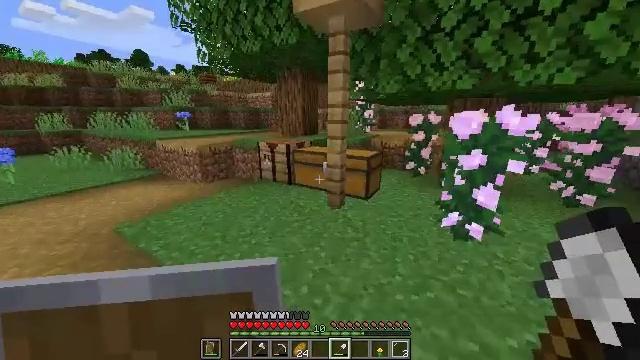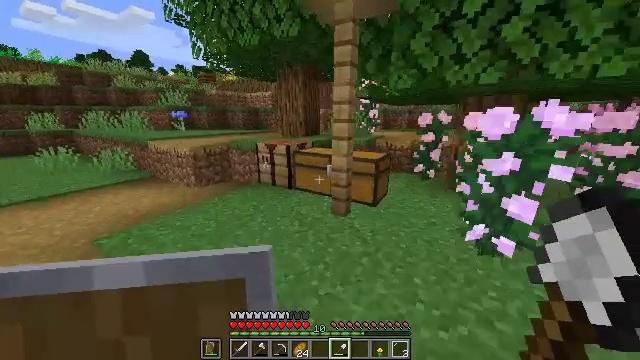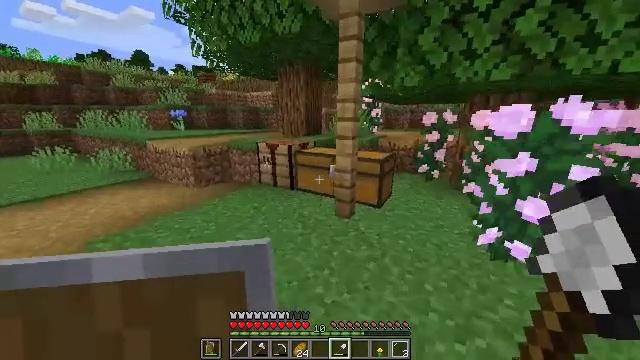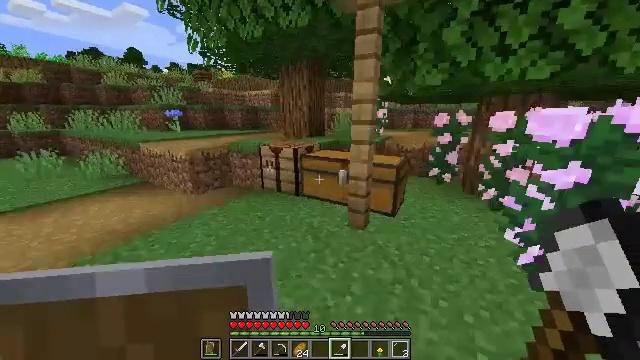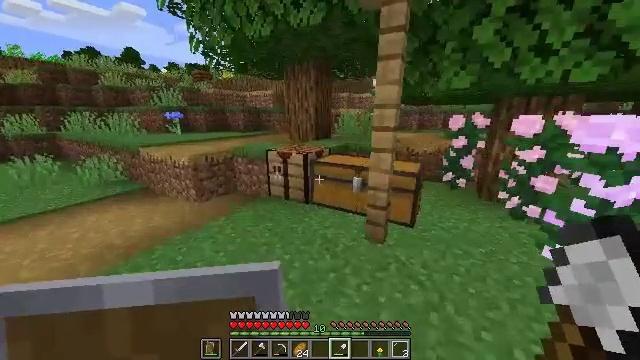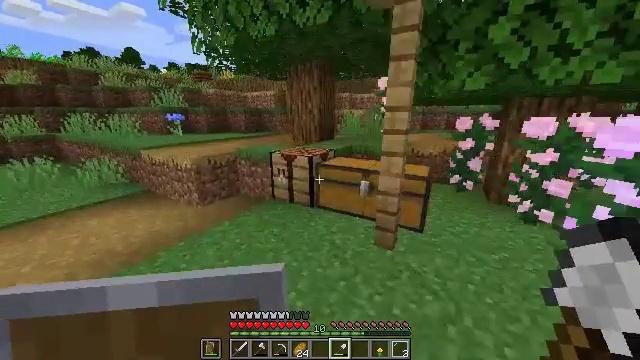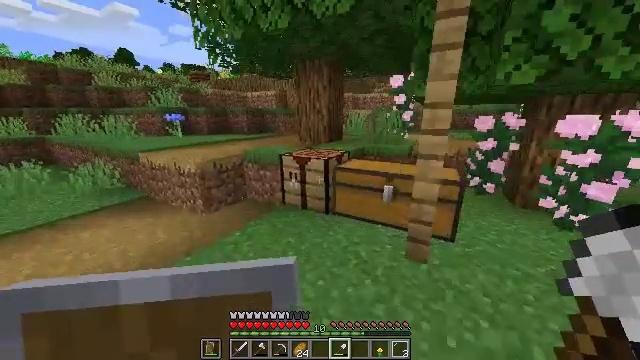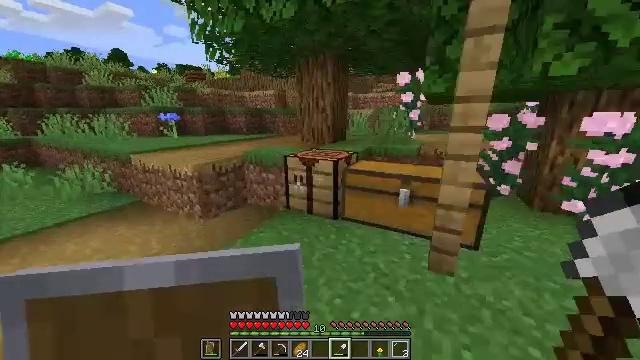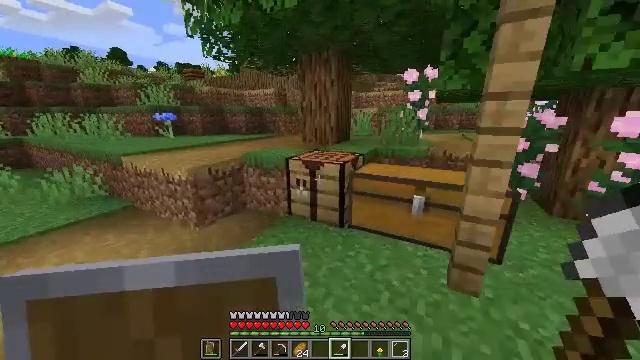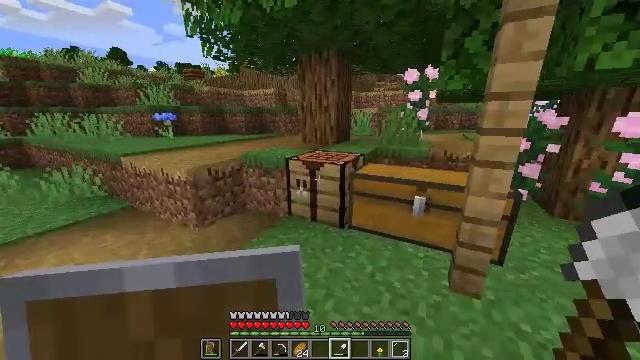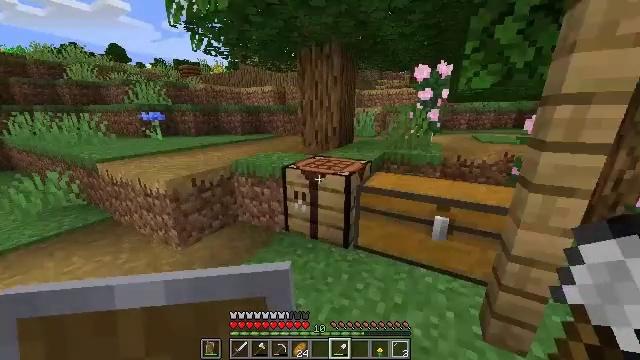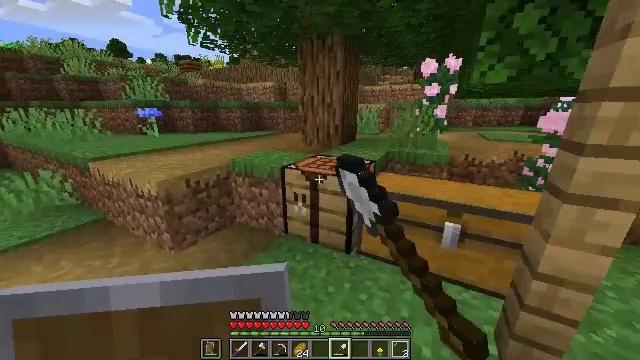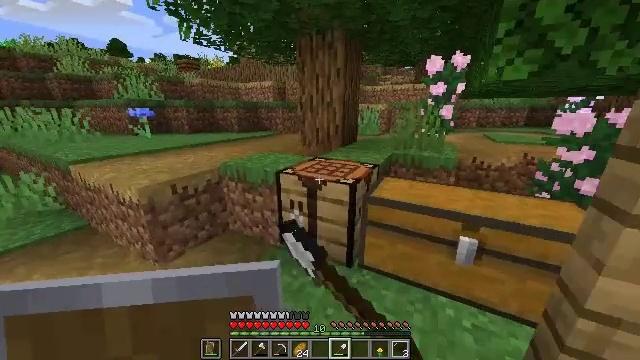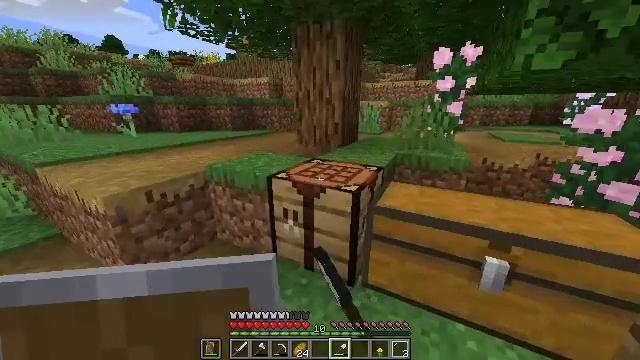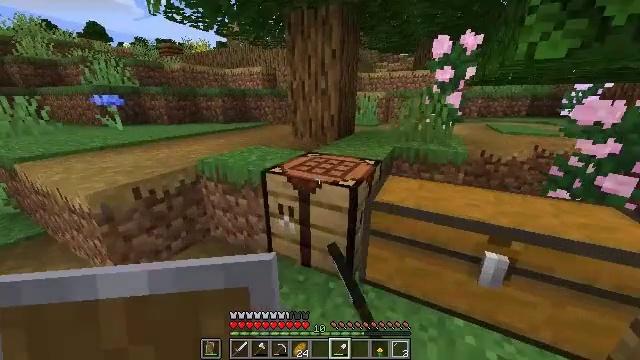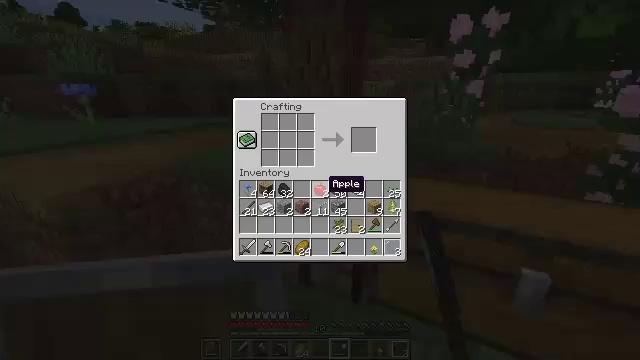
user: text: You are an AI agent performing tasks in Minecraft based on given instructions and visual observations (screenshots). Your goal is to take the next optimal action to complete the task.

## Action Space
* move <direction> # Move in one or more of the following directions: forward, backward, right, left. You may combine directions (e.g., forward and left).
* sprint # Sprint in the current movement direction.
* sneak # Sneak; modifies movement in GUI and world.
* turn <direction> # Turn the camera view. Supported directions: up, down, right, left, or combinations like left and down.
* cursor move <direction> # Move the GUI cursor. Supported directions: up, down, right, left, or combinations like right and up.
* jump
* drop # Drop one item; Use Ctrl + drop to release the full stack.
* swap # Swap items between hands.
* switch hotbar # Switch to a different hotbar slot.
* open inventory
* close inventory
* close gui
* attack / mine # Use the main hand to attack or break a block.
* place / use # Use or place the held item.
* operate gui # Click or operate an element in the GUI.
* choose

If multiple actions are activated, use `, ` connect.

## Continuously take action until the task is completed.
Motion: motion action
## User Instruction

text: Make an iron hoe by using iron ingots and sticks.
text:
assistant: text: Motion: move forward and move left
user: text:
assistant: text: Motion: move forward and move left
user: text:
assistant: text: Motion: move forward and move left
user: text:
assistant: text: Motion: move forward and move left
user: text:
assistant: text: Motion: move forward and move left
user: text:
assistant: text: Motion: move forward and move left
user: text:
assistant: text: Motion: move forward
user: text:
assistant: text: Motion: move forward
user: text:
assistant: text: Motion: move forward
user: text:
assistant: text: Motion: move forward, use / place
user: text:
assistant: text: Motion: move forward, use / place
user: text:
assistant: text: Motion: move forward, use / place
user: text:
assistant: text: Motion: no_op
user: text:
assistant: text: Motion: turn right and down
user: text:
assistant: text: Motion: cursor move down, open gui
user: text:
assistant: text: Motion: no_op
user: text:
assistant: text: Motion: no_op
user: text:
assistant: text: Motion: no_op
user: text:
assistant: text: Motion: no_op
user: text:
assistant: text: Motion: no_op
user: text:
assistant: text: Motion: no_op
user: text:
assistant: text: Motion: no_op
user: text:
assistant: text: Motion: no_op
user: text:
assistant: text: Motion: no_op
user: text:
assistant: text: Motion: no_op
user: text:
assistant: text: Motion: no_op
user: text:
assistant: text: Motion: cursor move right and down
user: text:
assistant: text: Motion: cursor move right and down
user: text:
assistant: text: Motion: no_op
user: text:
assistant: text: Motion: cursor move right